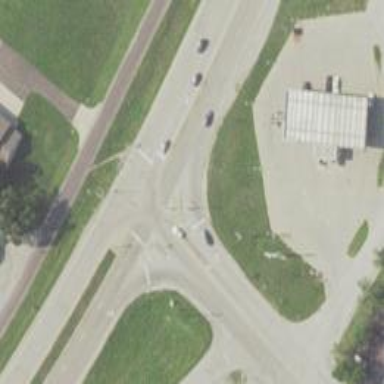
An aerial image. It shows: Asphalt trunk link road.